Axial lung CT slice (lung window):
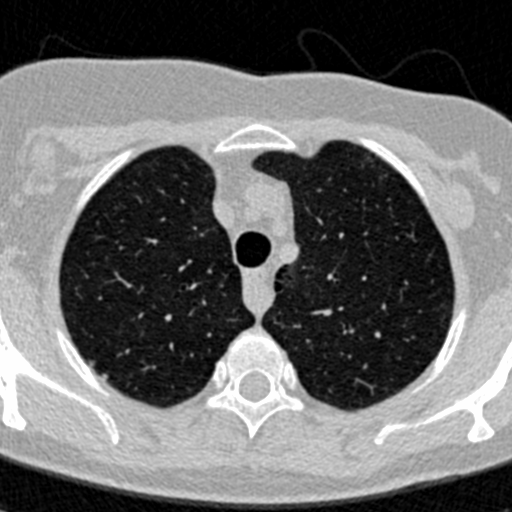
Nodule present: yes
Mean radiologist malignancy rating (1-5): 3